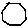
Label: hexagon